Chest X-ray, AP view. Patient: 49 years old, sex M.
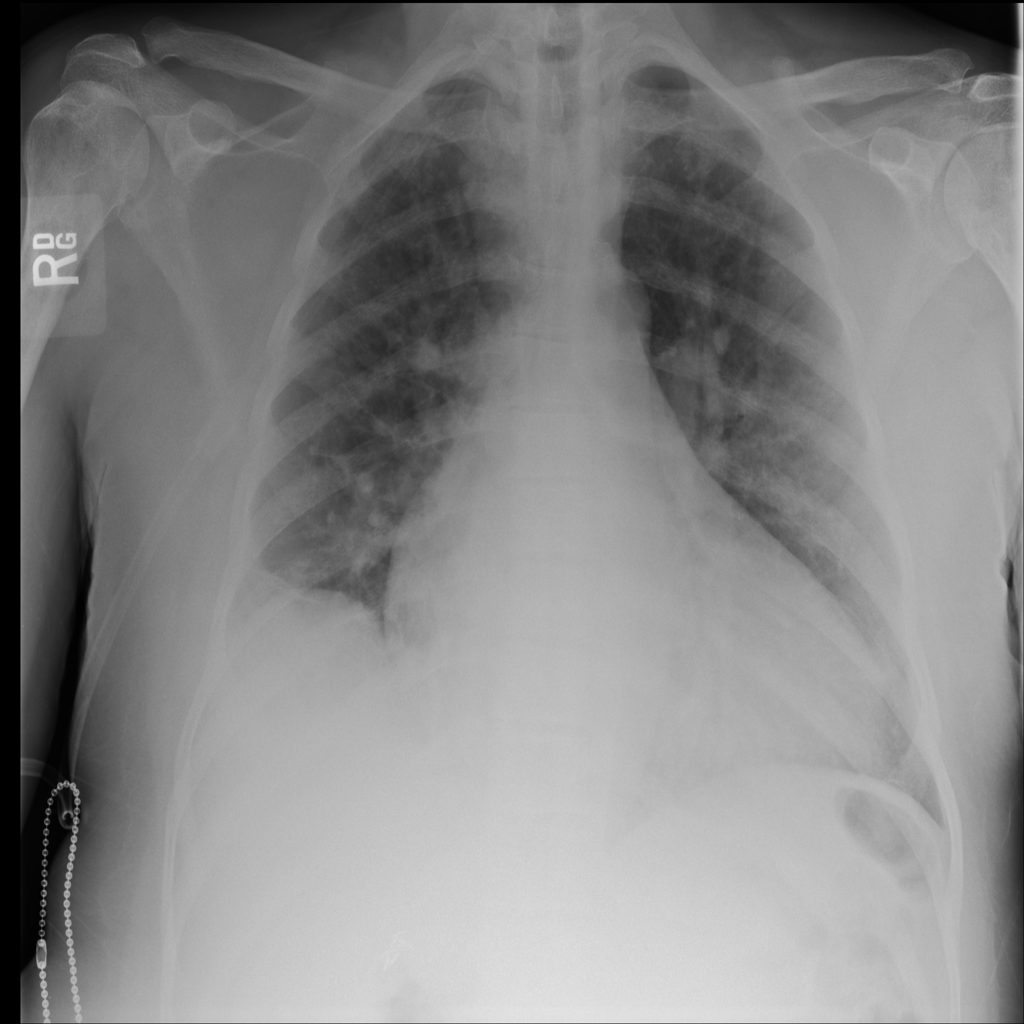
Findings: Cardiomegaly